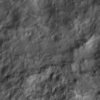
Label: not_dusty